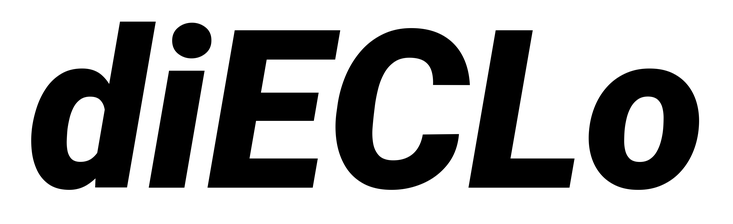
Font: Roboto-Italic_Black_Italic